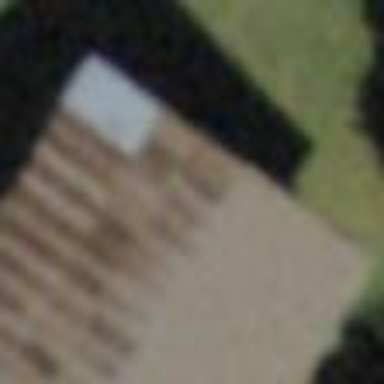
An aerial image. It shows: Barn.